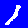
Digit: 1